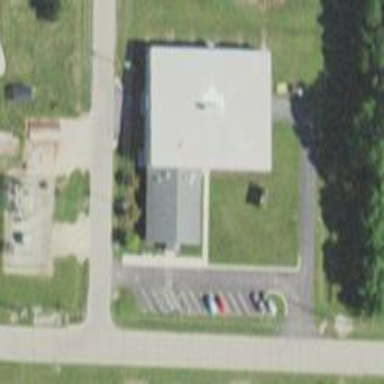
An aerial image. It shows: Public building.